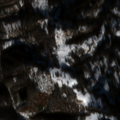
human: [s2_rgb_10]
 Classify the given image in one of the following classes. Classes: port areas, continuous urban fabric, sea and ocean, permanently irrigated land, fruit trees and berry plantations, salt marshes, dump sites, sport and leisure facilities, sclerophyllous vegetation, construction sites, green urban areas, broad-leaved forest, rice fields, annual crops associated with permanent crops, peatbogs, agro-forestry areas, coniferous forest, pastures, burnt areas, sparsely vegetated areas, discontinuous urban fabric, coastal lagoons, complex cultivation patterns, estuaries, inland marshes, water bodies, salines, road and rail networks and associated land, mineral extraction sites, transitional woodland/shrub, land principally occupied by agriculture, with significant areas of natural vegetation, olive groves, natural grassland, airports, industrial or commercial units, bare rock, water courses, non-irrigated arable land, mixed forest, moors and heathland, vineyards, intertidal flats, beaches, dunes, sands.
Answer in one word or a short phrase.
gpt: broad-leaved forest, transitional woodland/shrub